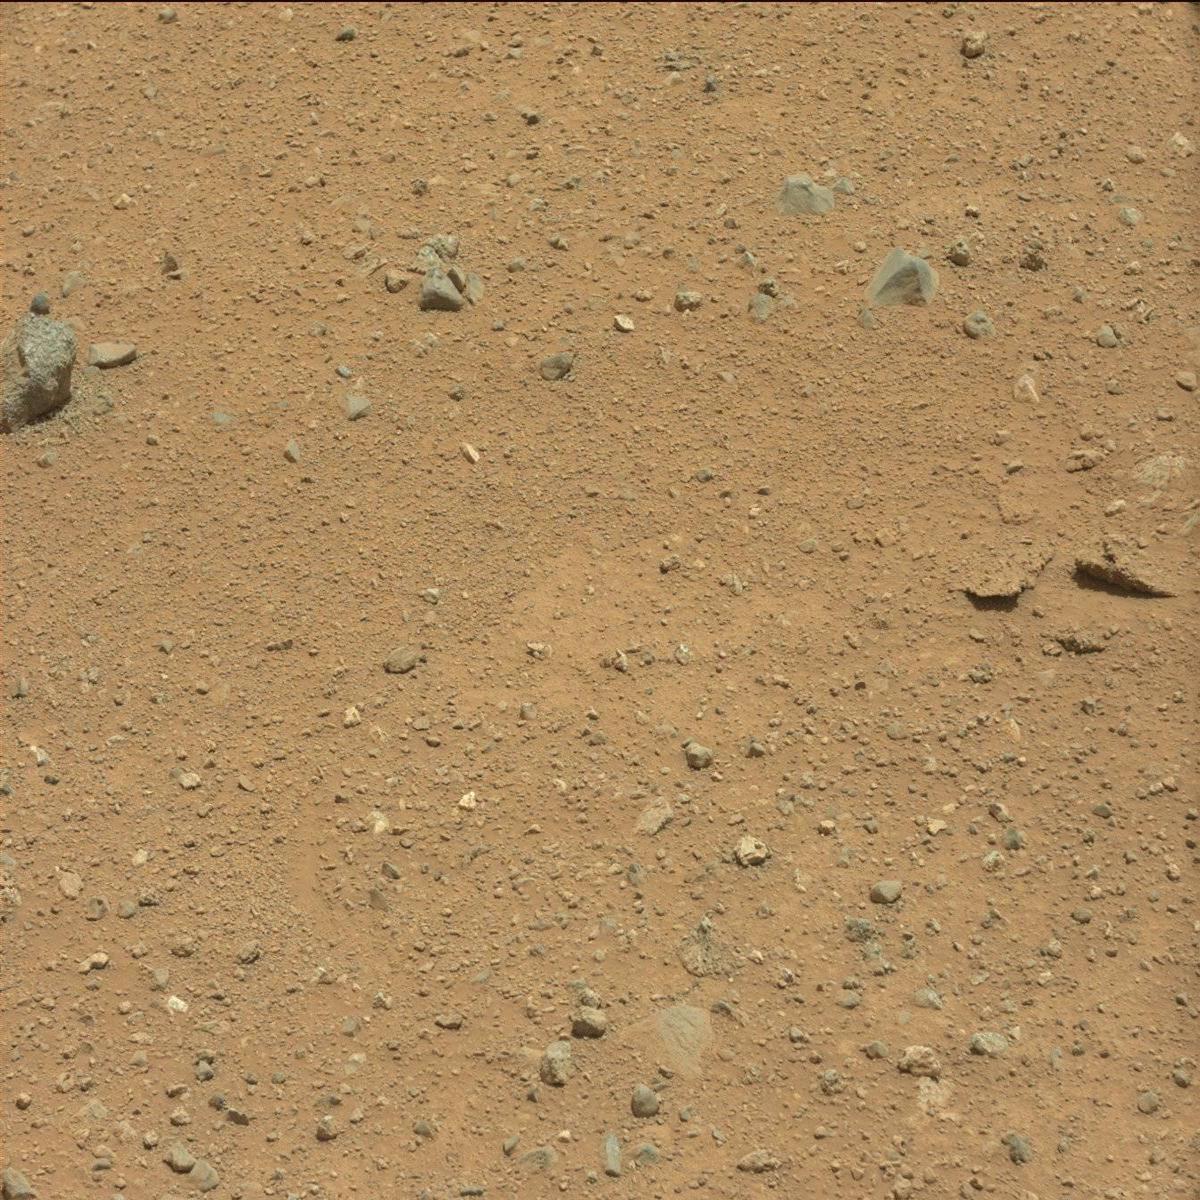
Terrain classes present: Bedrock, Rock, Sand / Soil